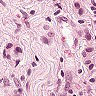
Metastatic tissue present: yes